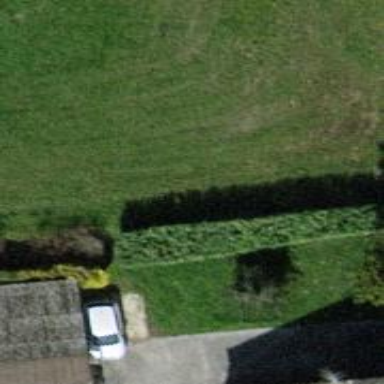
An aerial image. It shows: Hedge barrier.